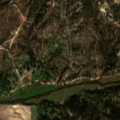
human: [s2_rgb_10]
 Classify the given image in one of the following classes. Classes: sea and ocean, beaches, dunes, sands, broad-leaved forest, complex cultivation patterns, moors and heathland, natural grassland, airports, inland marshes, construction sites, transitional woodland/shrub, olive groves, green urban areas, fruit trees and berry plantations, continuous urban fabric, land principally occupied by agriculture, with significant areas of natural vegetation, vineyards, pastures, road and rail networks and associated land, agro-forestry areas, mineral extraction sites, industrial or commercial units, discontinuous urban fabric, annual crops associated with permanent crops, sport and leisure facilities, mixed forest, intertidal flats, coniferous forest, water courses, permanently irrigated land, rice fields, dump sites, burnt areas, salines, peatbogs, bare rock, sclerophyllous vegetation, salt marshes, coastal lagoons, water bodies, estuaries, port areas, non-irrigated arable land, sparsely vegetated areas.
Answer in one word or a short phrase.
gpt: permanently irrigated land, agro-forestry areas, broad-leaved forest